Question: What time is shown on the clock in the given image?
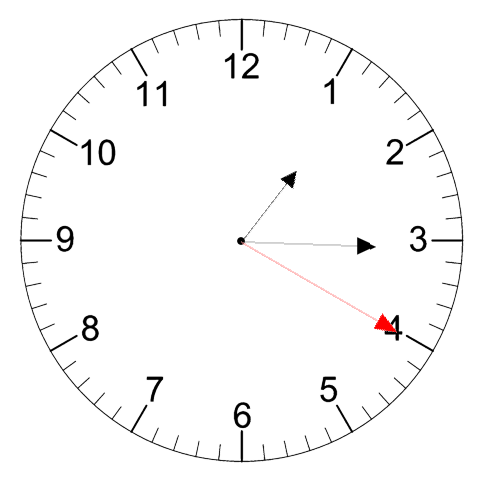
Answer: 01:15:20